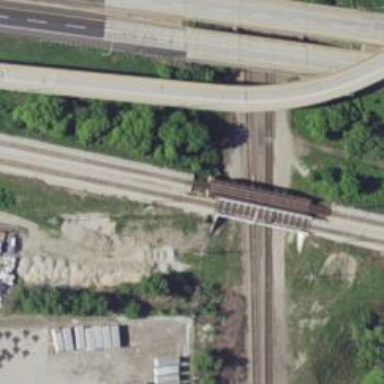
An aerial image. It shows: Railway bridge with electrified contact lines.